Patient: sex F, age 65
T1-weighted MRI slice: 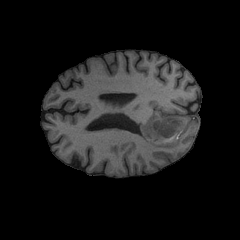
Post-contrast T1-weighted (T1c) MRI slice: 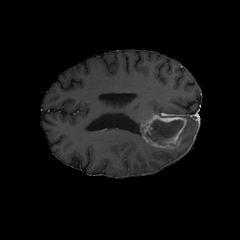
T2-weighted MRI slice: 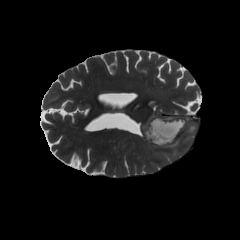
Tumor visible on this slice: yes
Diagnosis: Glioblastoma, IDH-wildtype
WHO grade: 4